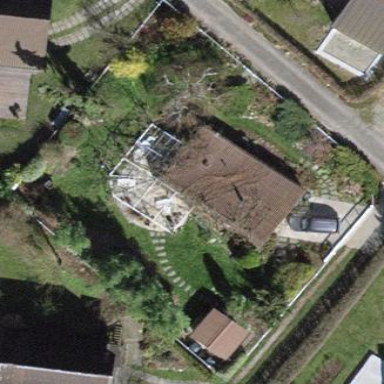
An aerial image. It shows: Residential garden.